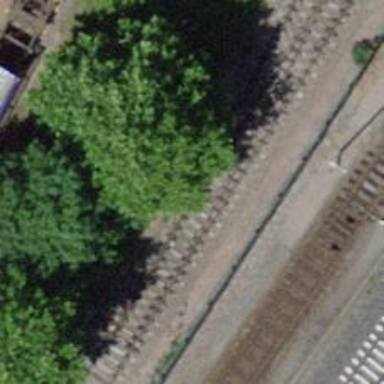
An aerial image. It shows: Railway switch.